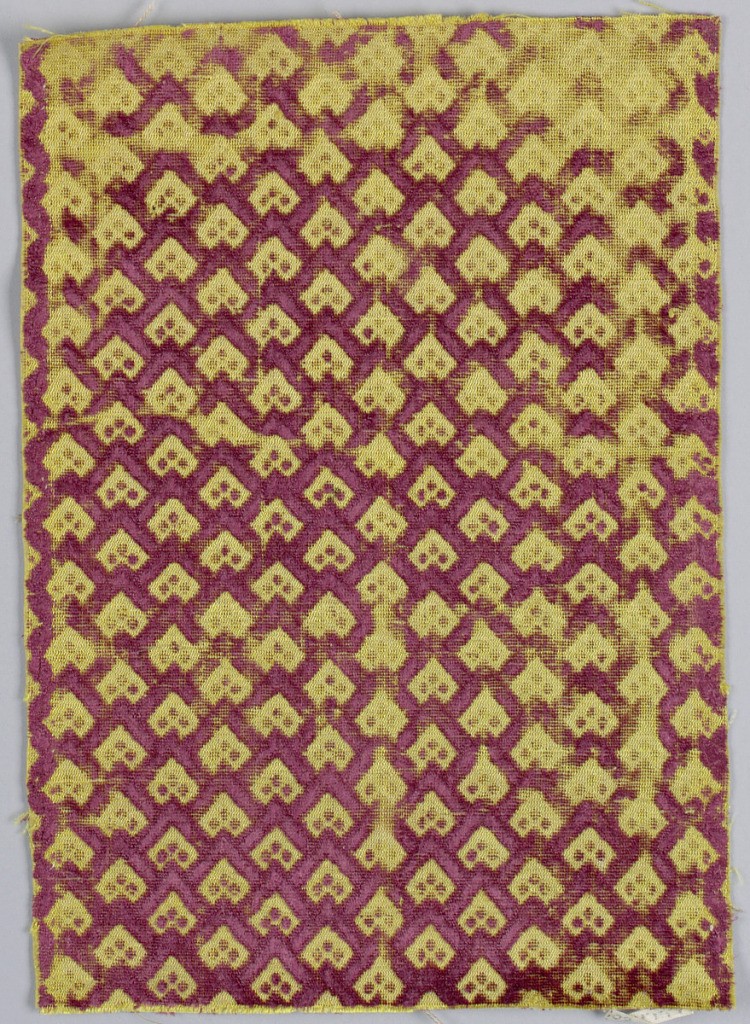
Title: Fragment
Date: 17th century
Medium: silk Technique: supplementary warp raised in cut pile (velvet)
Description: Detached leaf motifs in rose and yellow.